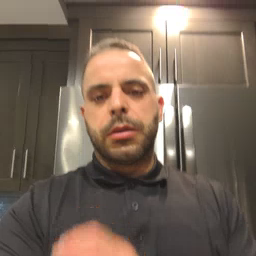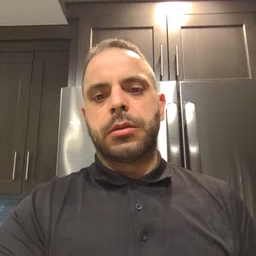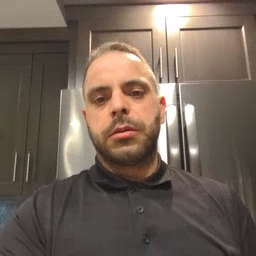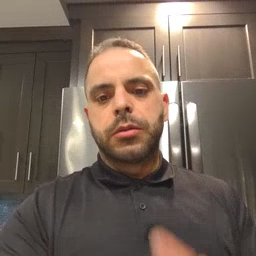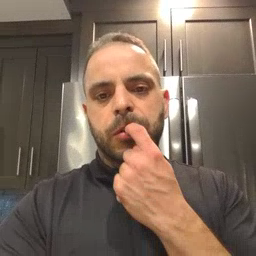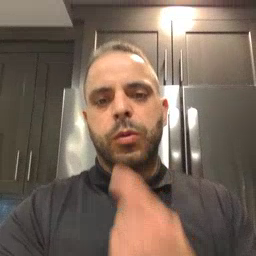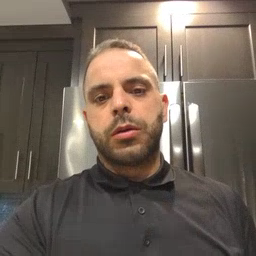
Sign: tooth